Field crop: maize
Growth stage: 2
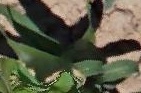
Species: maize